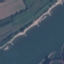
Land use / land cover: River